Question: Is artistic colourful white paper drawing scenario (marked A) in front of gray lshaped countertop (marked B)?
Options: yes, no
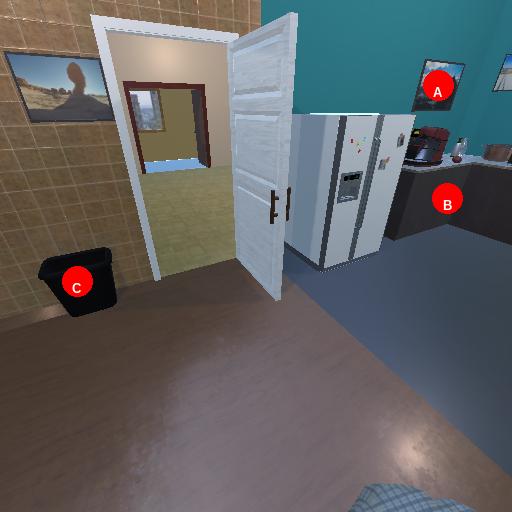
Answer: yes